Question: I'm trying to implement Fabric into my app. The problem is, that the app isn't working correctly and I have no idea what code to place in my AppDelegate. I can't find any information on the web what should I implement there. Can anyone give me a tip, what functions should I implement in my AppDelegate?

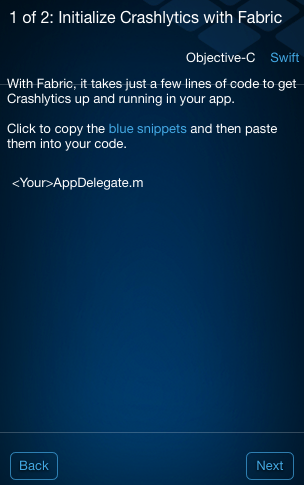
Answer: Assuming you used the build script to setup Fabric, it will have placed the appropriate 'consumerKey' and 'consumerSecret' in your project's info.plist.
You can initialize Fabric with this method:
Swift
'''
Fabric.with(Twitter(), Crashlytics()) // Add whichever Kits you are using
'''
ObjectiveC
'''
[Fabric with:@[[Twitter sharedInstance]]] // Add whichever Kits you are using
'''
Double check that your plist contains an entry for Fabric and add this line of code to your 'application:didFinishingLaunchWithOptions:' method.
<URL>